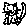
Label: cat